Field crop: tomato
Growth stage: 1
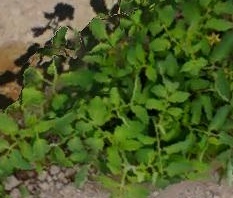
Species: tomato